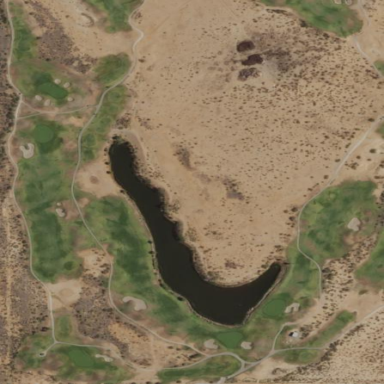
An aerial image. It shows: Area with grass used as rough in golf course.